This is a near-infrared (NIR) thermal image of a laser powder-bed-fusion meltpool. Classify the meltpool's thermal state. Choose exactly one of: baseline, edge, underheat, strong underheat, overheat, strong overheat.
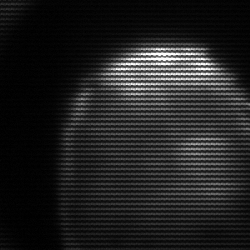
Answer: edge